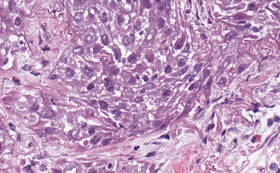
Tumor epithelial tissue: yes
Tumor-associated stroma tissue: yes
Normal tissue: no